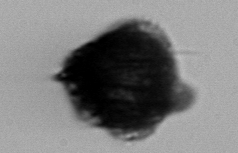
Label: Gonyaulax